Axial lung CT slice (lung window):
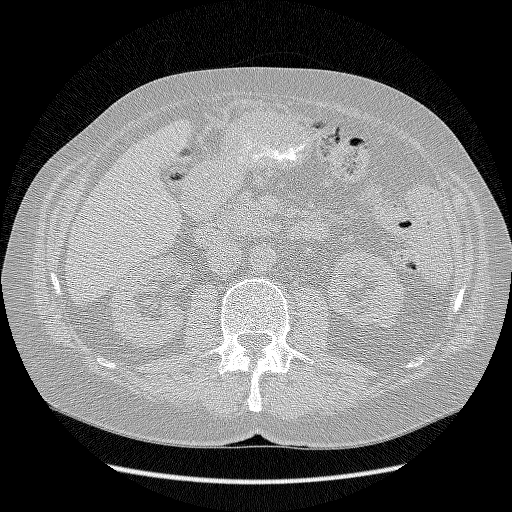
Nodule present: no